Question: The image shows my proposed layout for part of a database. My concern is with the price bands and the way these attach to [shows] and [bookings]. There needs to be a list of price bands (as in titles) but the same band can have multiple values depending on which show it is attached to (a standard ticket for Friday could be PS10 where as a standard ticket on Saturday could be PS11).
It just seems to me with this approach them will be a lot of almost identical data - lots of entries for PS5 tickets in [showpriceband] with the only difference being the showid.
Is there a better approach to this?

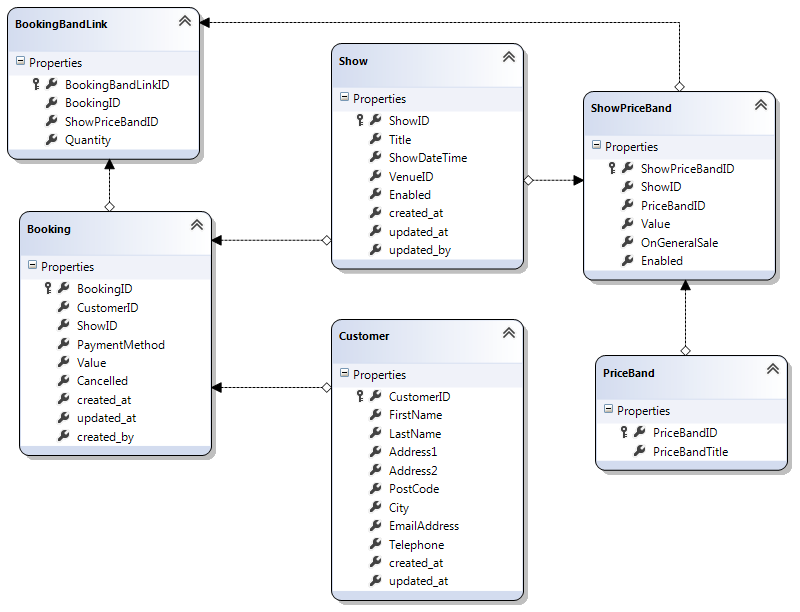
Answer: I think that your approach is correct. You have
- -
And their relation is n:n. The correct solution for resolving a n:n relation is a separate table (in your case ShowPriceBand) to enlist all the combinations.